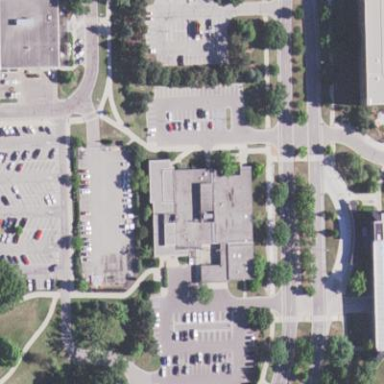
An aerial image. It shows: Police building.